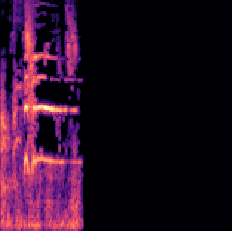
Sound class: Rooster